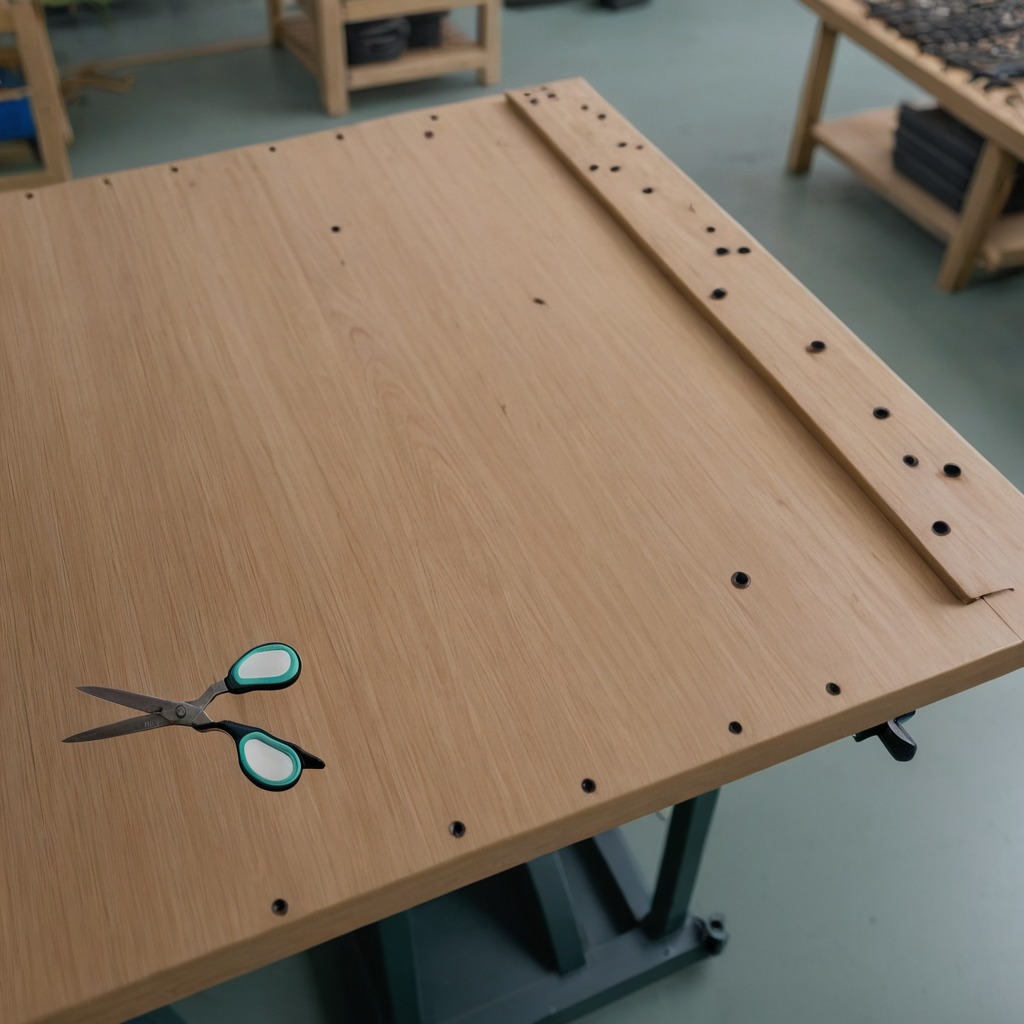
A scissor is lying on a workbench inside a coastal fishing gear workshop.